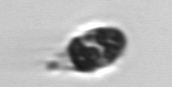
Label: Mesodinium